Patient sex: F
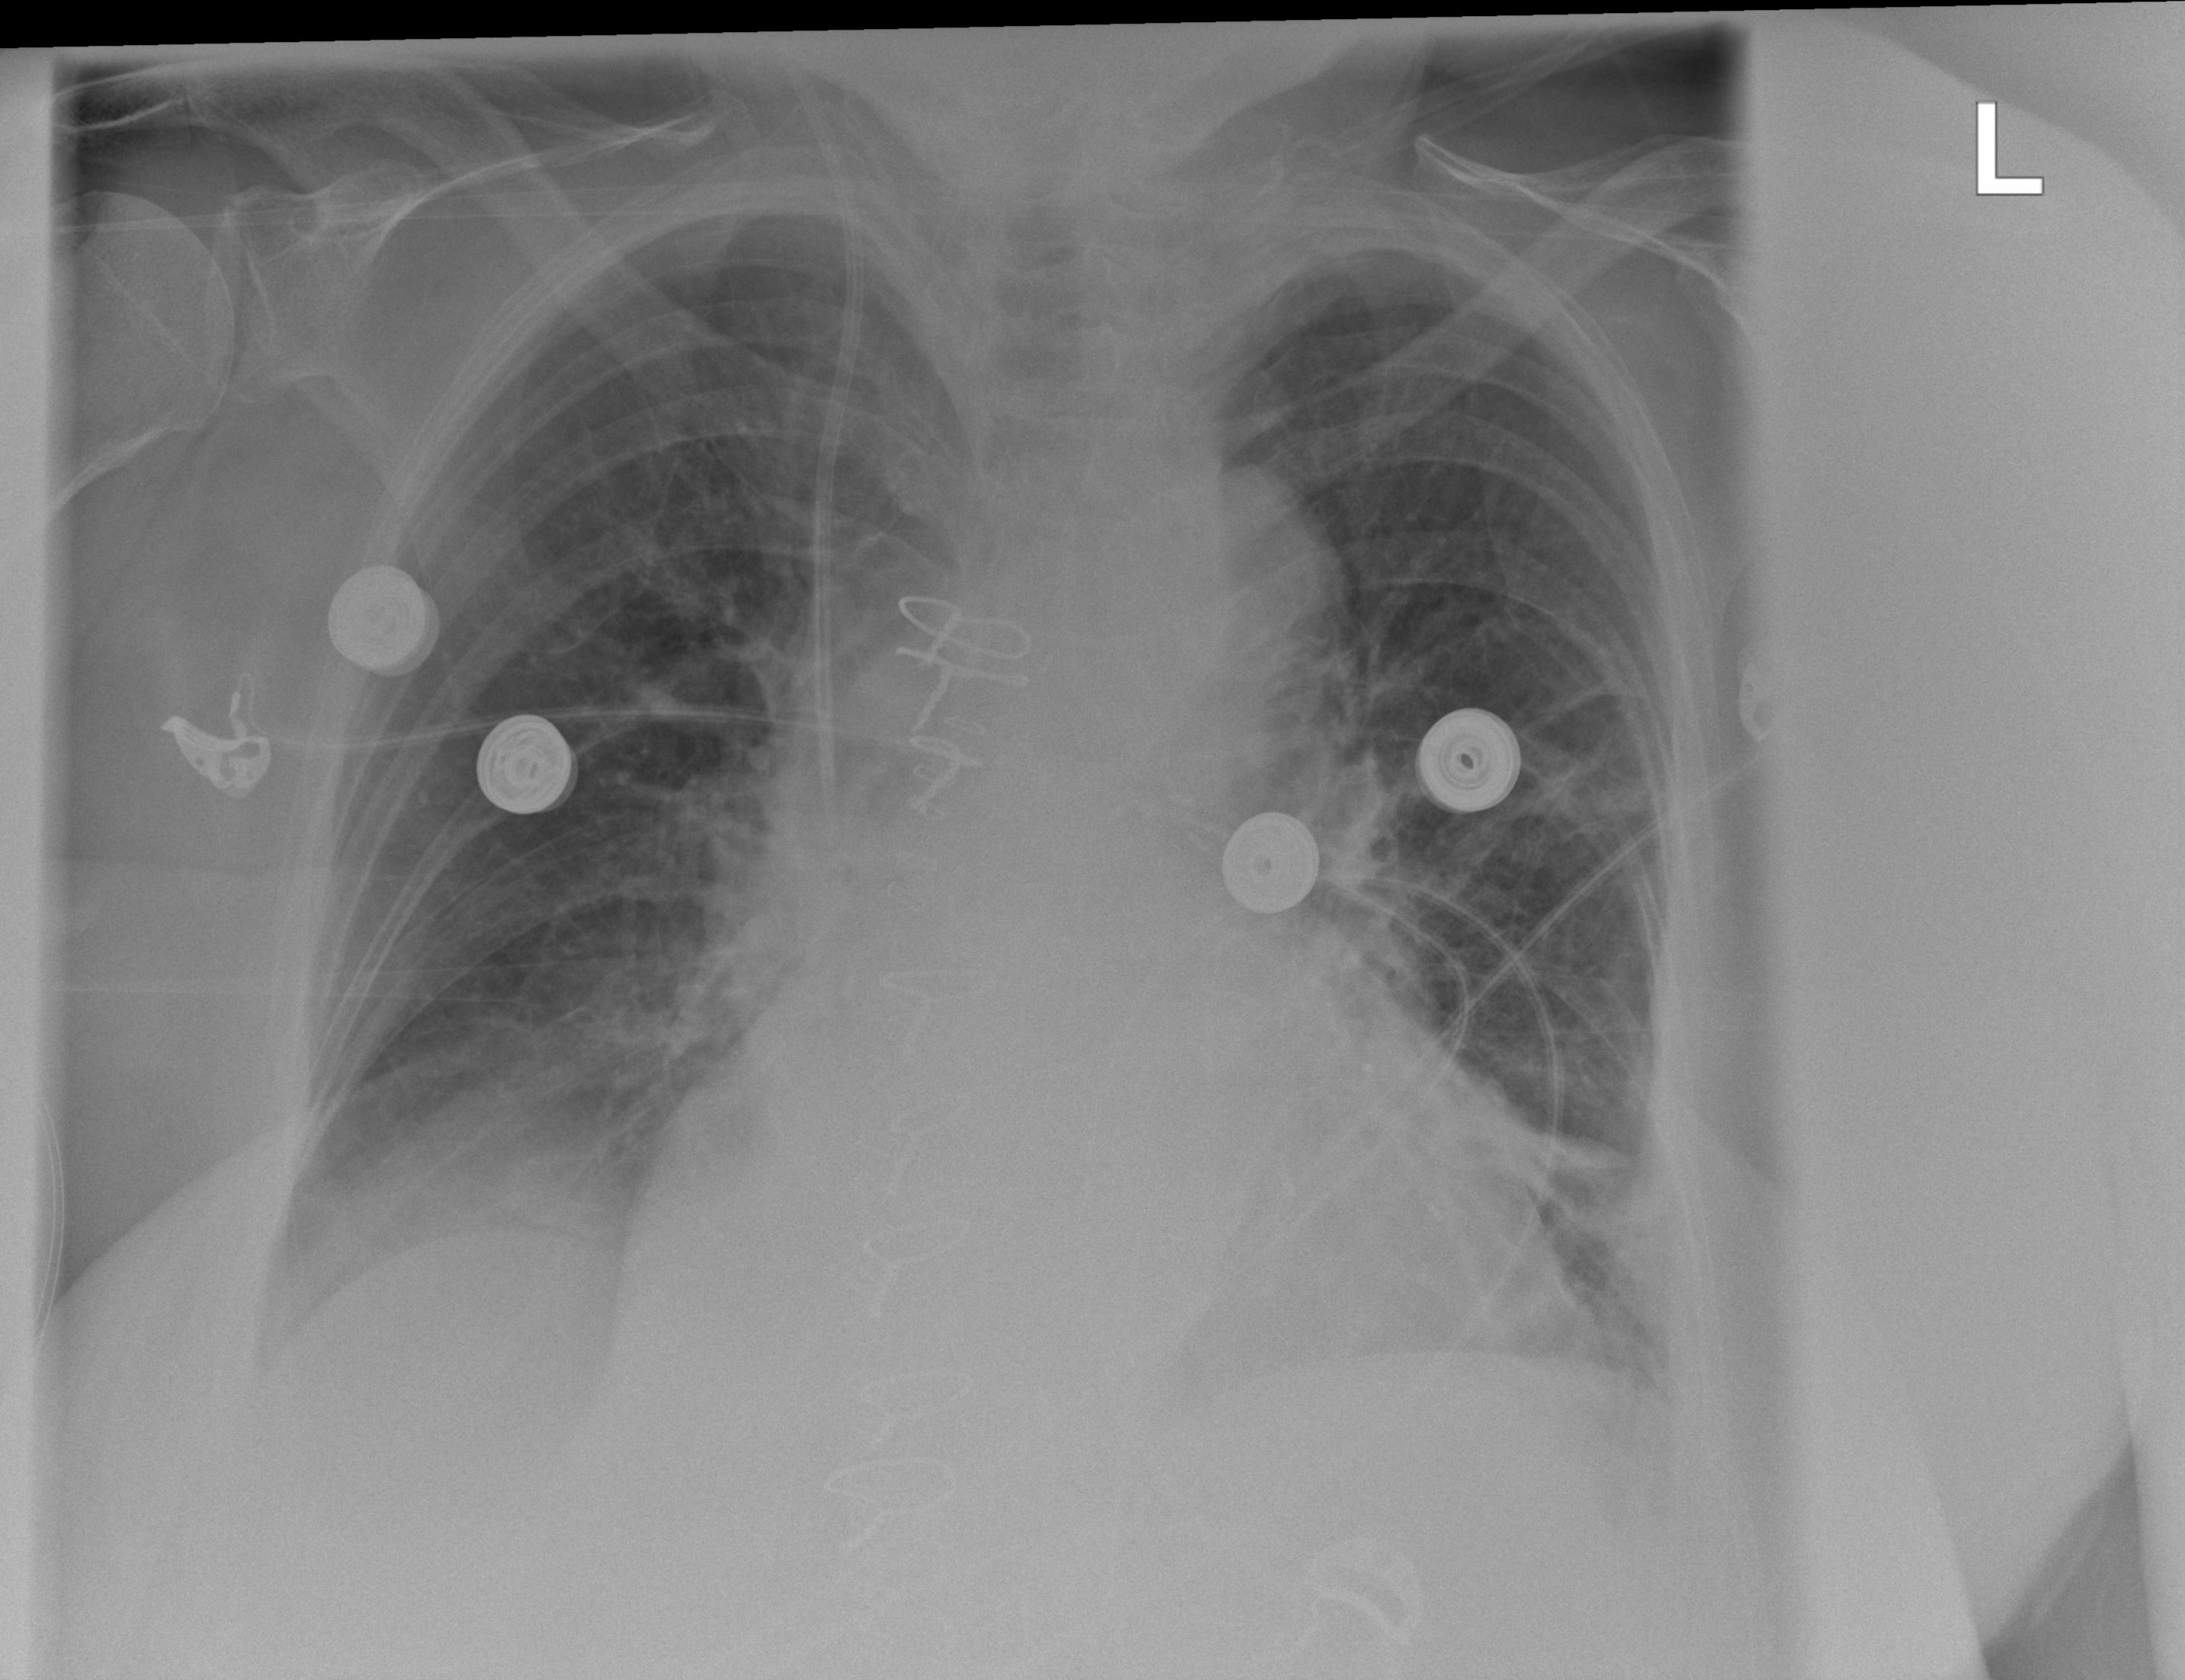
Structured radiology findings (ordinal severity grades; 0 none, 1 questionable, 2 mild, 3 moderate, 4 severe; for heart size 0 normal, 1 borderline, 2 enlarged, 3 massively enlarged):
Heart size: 2
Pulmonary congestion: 2
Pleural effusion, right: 1
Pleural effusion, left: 0
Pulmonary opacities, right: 1
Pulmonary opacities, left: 0
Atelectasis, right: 2
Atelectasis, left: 2